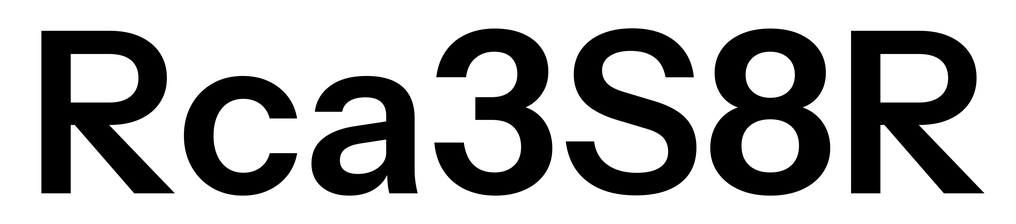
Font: InstrumentSans_SemiBold